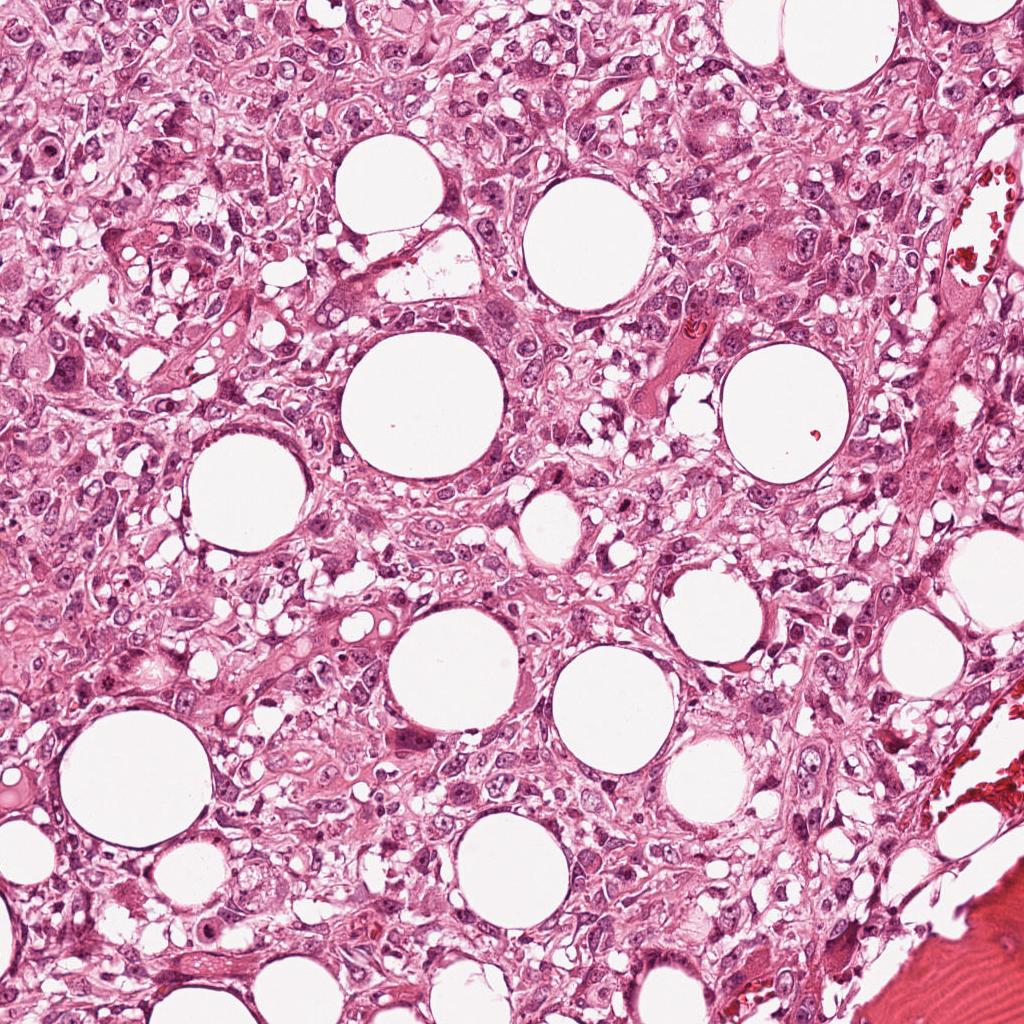
Label: Viable